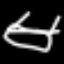
Label: bed